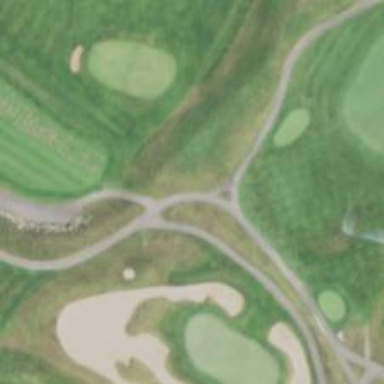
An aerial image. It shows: Pathway for golf carts.